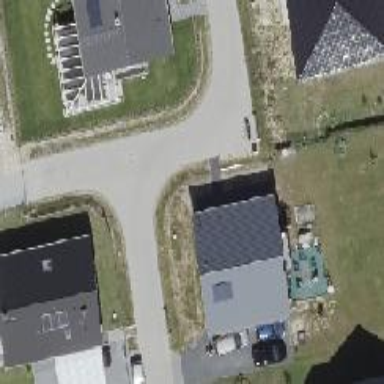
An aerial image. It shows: Residential road.